Field crop: maize
Growth stage: 2
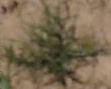
Species: salsola